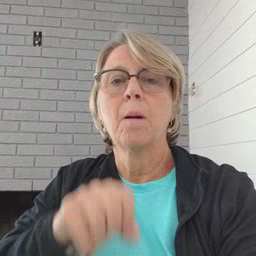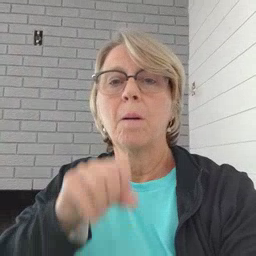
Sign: for